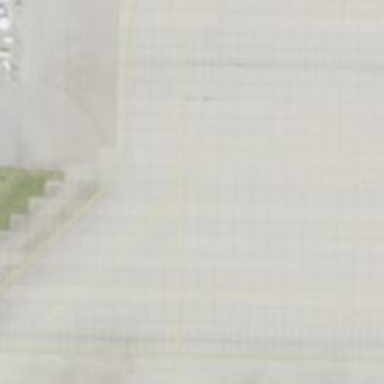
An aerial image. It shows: Image of taxiway at airport.